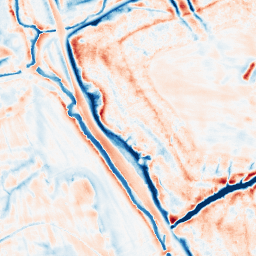
Category: edge_preserving
Decomposition family: bilateral
Decomposition parameters: d: 21
sigma_color: 75
sigma_space: 25
Upsampling method: quintic
Upsampling parameters: scale: 2
Upsampling scale: 2